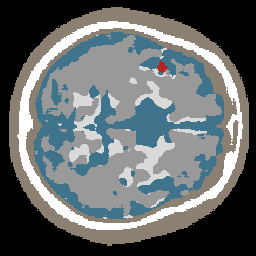
Label: lesion